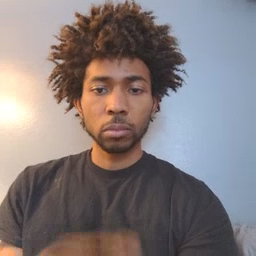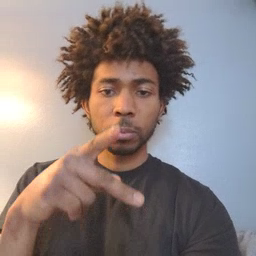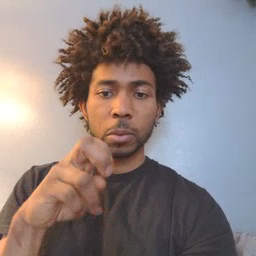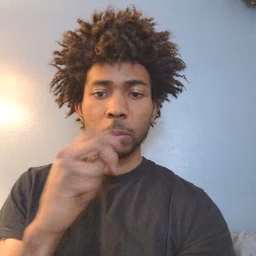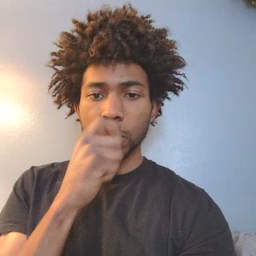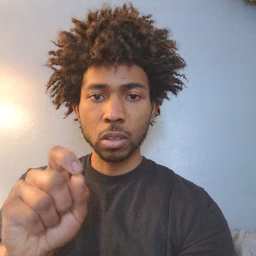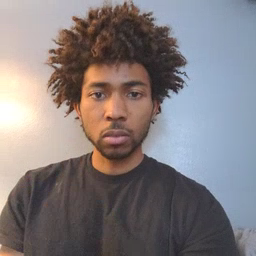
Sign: pen